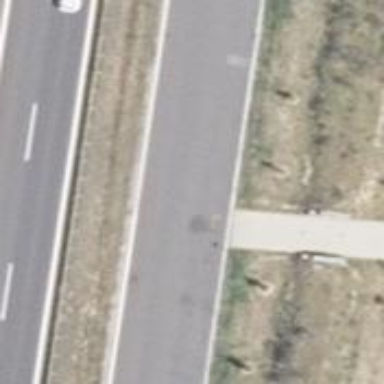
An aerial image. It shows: Asphalt service road.